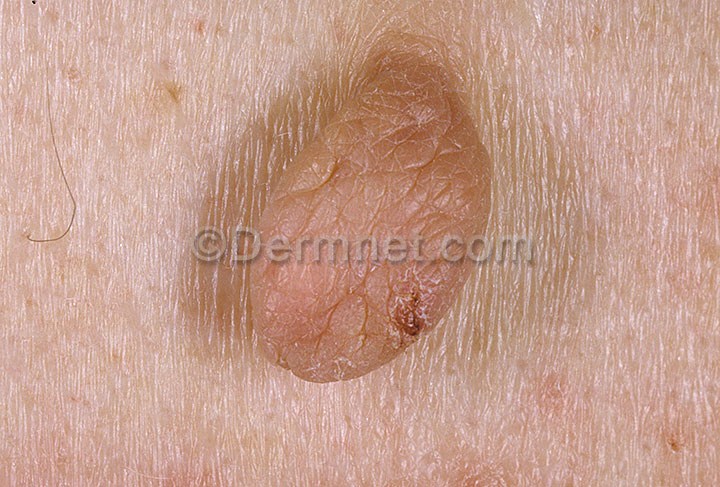
Disease: Seborrheic Keratoses and other Benign Tumors